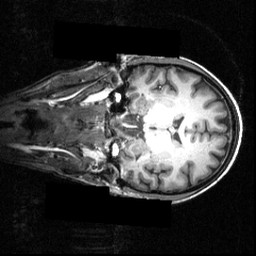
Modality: T1w
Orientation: coronal
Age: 20
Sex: female
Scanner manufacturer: siemens
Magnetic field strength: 3.951 T
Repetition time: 1.5 s
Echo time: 0.00335 s